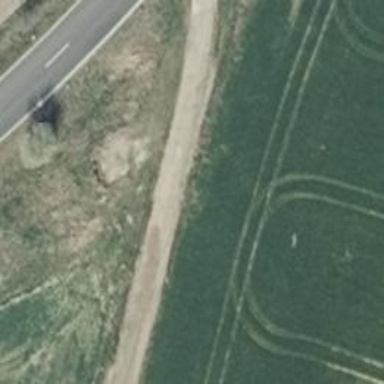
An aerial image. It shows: Track road with grade3 tracktype.